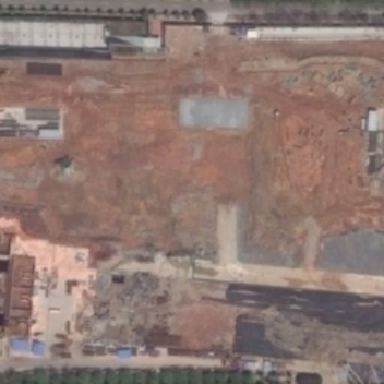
There is a lot of rubble and waste in the wasteland .